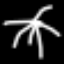
Label: palm tree